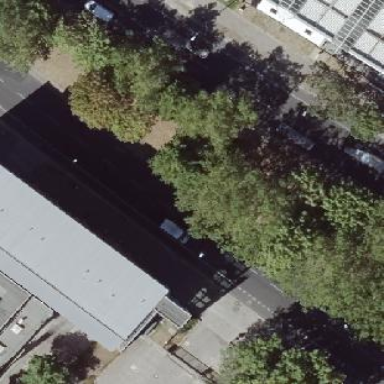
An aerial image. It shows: Bicycle parking area with paving stones surface and racks for securing bicycles.